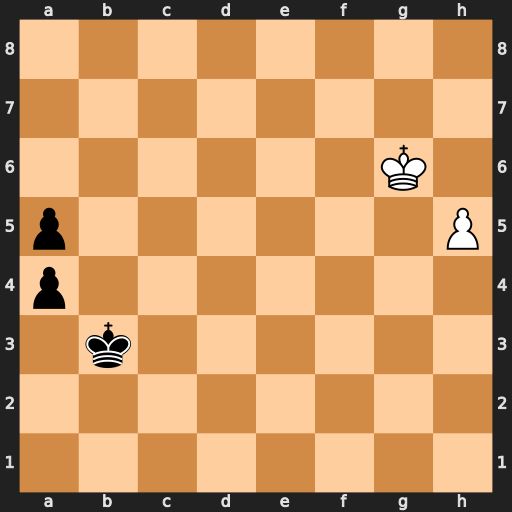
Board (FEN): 8/8/6K1/p6P/p7/1k6/8/8
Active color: w
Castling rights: -
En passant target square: -
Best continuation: h6 a3 h7 a2 h8=Q